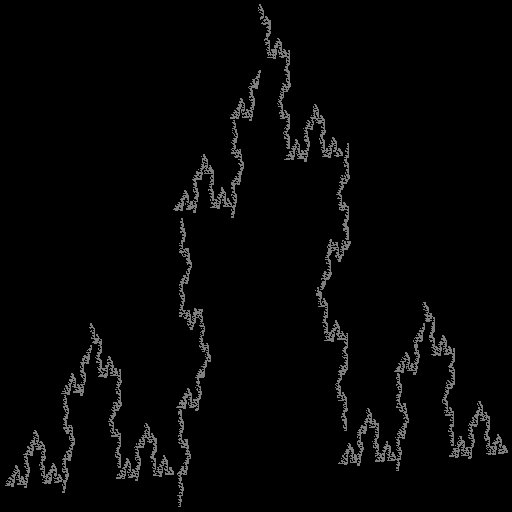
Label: koch_curve